Question: The picture describes a maze problem, where green is the starting position and red is the end point. Find the length of the shortest path.
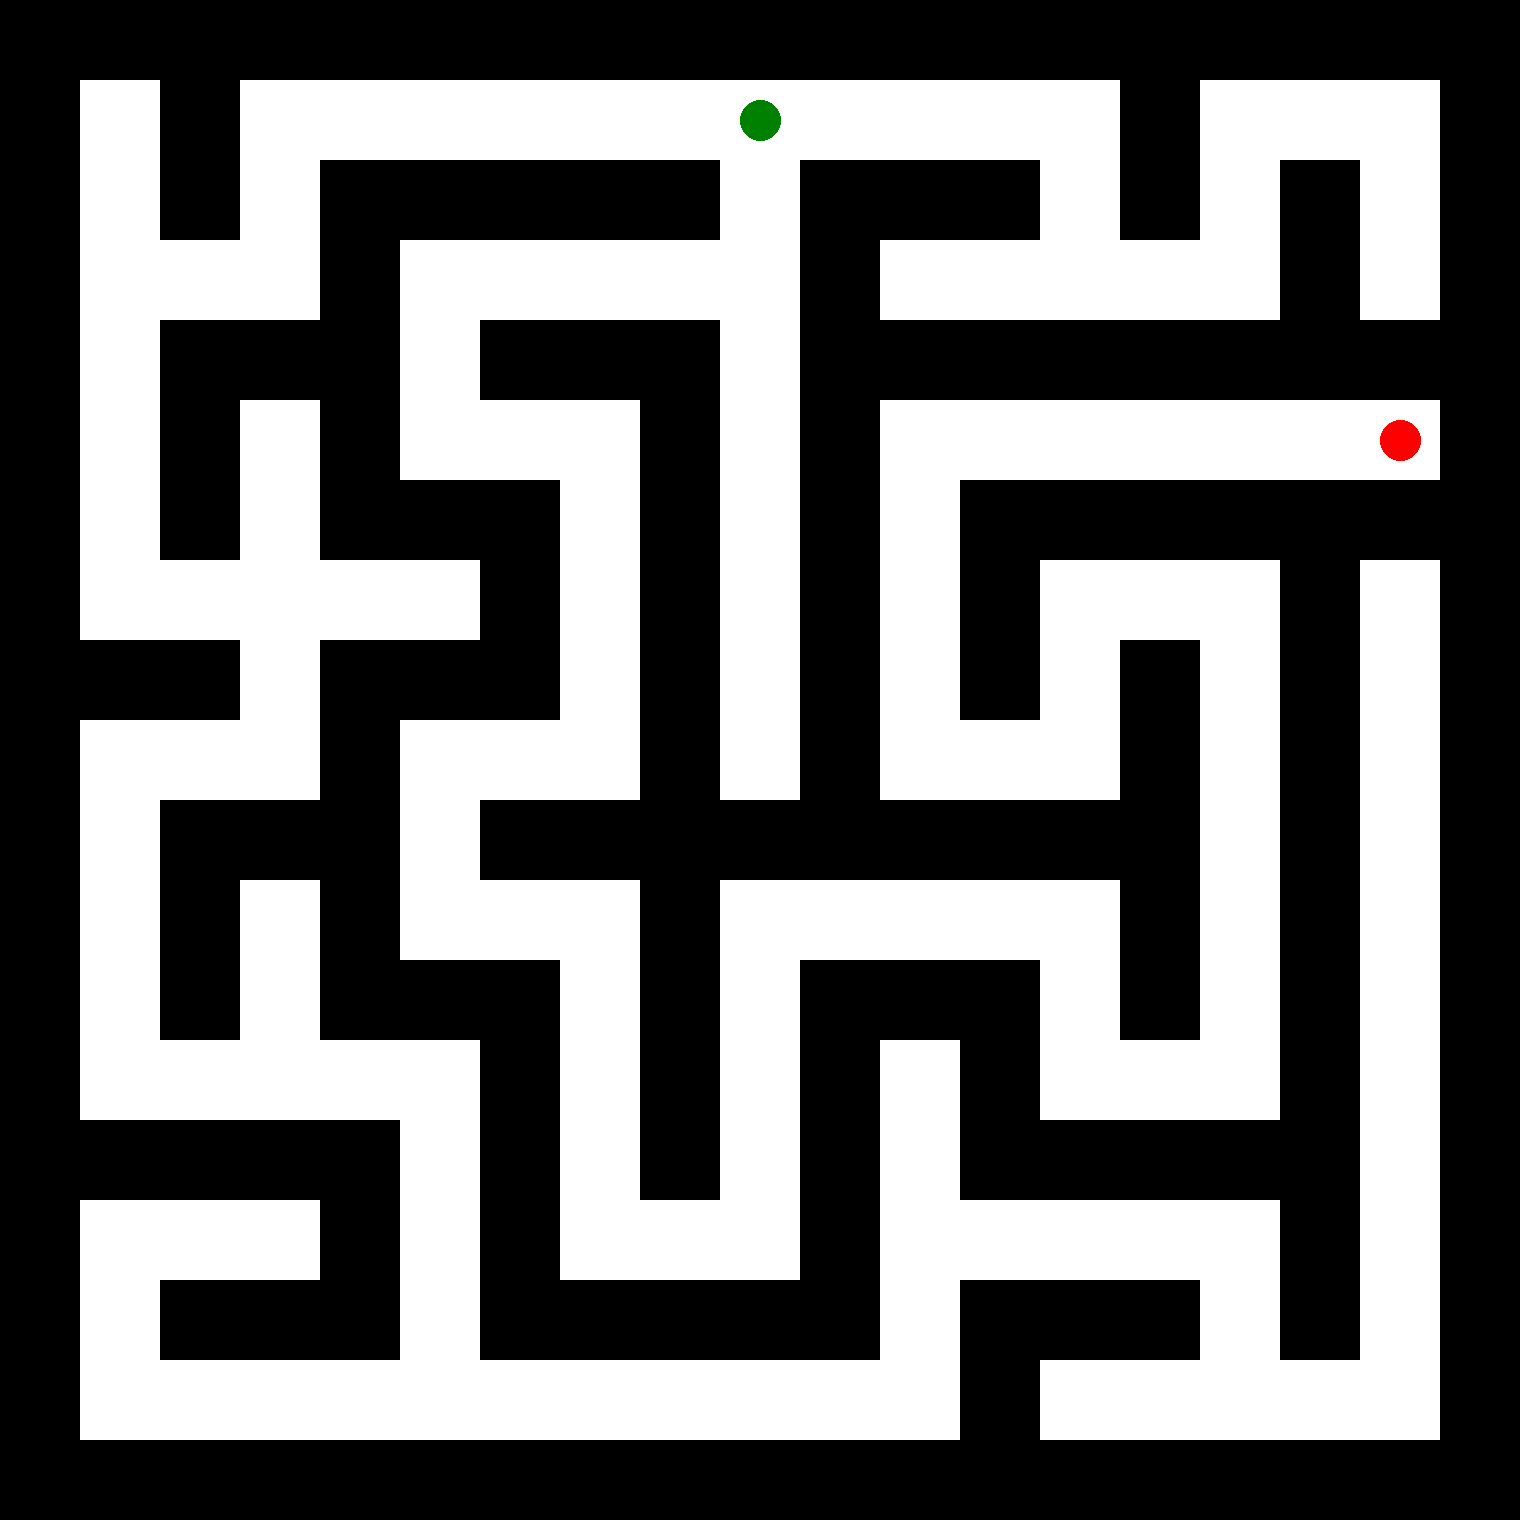
Answer: 60